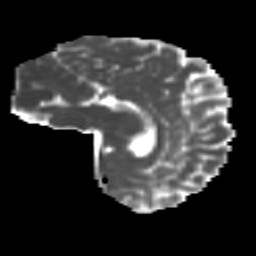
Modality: MD
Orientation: sagittal
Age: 16
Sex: female
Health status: ill
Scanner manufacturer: ge
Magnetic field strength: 3 T
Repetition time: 6.752 s
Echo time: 0.079 s